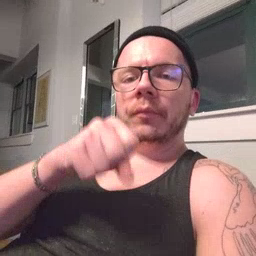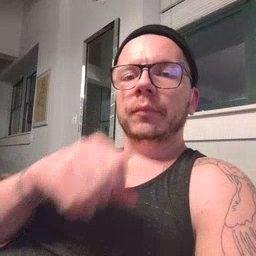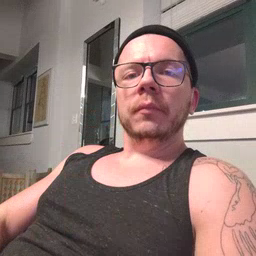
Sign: yes